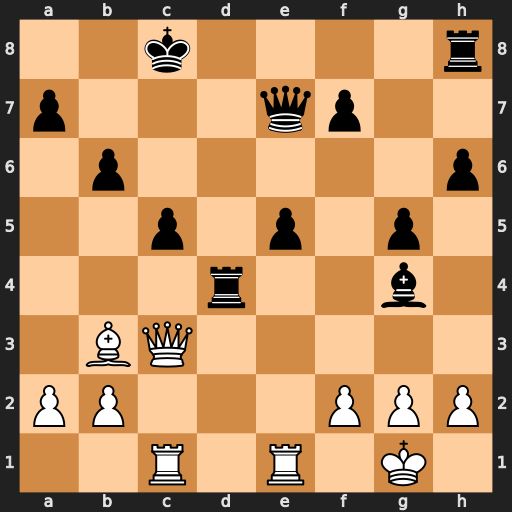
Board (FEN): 2k4r/p3qp2/1p5p/2p1p1p1/3r2b1/1BQ5/PP3PPP/2R1R1K1
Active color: w
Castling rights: -
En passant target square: -
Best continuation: Qxd4 exd4 Rxe7